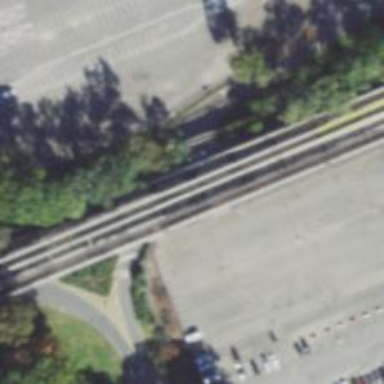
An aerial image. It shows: Bridge over electrified rail tracks leading to yard.